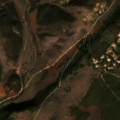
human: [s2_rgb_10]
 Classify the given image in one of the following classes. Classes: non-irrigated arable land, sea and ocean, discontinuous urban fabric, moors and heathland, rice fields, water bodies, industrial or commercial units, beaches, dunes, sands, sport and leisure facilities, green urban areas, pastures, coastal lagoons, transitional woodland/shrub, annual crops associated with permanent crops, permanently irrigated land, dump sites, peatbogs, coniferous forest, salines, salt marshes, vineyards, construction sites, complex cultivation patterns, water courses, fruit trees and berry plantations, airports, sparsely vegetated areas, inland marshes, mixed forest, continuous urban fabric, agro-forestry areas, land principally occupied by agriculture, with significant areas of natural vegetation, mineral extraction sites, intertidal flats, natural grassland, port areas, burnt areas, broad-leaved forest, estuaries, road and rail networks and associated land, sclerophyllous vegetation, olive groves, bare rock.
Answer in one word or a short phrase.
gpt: non-irrigated arable land, pastures, complex cultivation patterns, land principally occupied by agriculture, with significant areas of natural vegetation, sclerophyllous vegetation